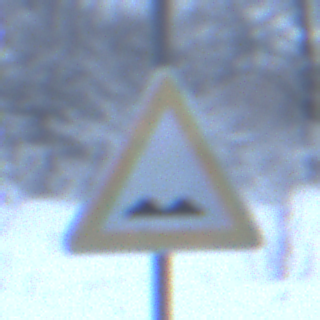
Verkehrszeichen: UnebeneFahrbahn
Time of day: Midday
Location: Outdoor (Nature)
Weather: Overcast
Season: Winter
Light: Natural